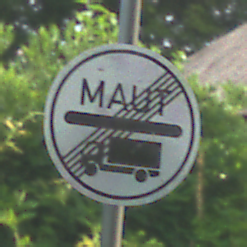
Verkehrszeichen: EndeMautpflicht
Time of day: MorningAfternoon
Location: Outdoor (Urban)
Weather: PartlyCloudy
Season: NotSpecified
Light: Natural